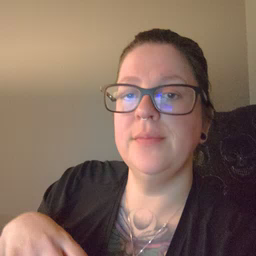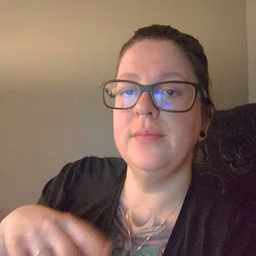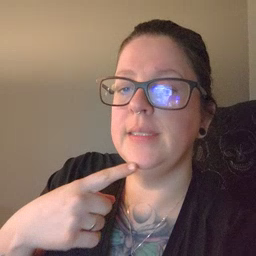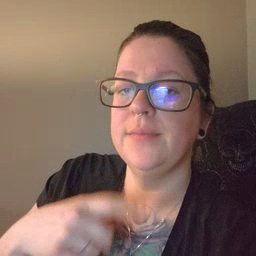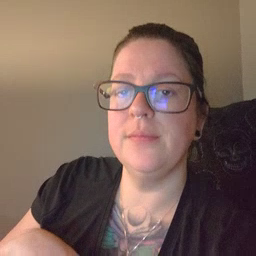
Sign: say